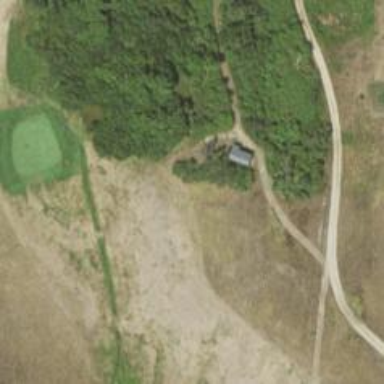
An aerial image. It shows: Grassy area designated as golf fairway.